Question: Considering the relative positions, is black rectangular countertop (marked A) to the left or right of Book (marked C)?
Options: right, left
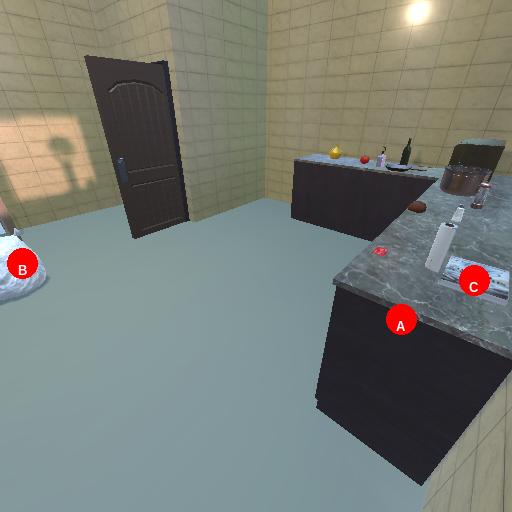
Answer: right